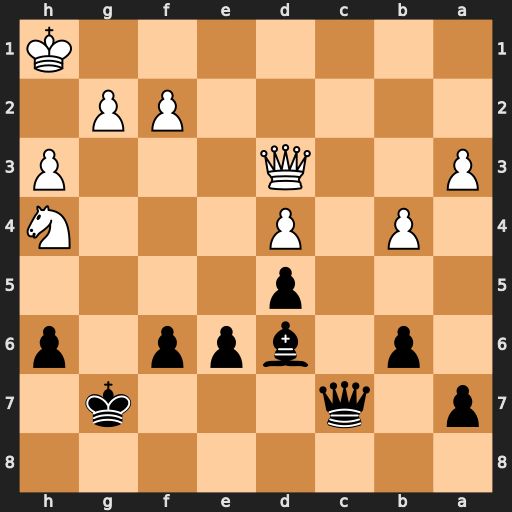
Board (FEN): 8/p1q3k1/1p1bpp1p/3p4/1P1P3N/P2Q3P/5PP1/7K
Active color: b
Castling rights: -
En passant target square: -
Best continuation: Qc1+ Qd1 Qxd1#